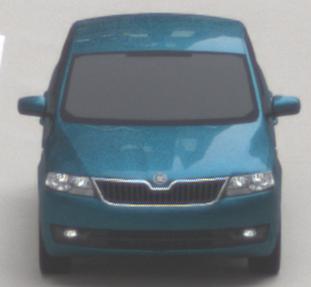
Make: Skoda
Model: Rapid
Detailed model: Rapid 1.2 Active Limousine
Model produced from: 2012/10
Model produced until: 2015/04
Doors: 5
Color: blue
Road condition: dry road
Daytime: midday
Contrast: low contrast